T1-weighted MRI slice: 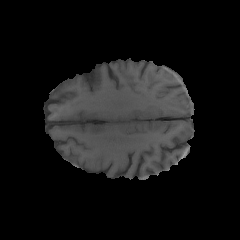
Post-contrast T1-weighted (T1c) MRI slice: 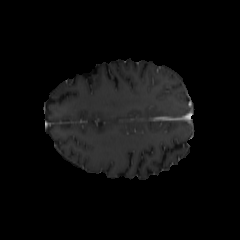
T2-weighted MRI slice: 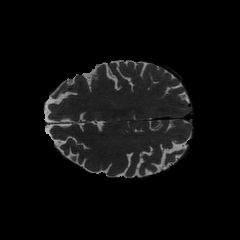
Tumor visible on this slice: no